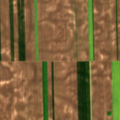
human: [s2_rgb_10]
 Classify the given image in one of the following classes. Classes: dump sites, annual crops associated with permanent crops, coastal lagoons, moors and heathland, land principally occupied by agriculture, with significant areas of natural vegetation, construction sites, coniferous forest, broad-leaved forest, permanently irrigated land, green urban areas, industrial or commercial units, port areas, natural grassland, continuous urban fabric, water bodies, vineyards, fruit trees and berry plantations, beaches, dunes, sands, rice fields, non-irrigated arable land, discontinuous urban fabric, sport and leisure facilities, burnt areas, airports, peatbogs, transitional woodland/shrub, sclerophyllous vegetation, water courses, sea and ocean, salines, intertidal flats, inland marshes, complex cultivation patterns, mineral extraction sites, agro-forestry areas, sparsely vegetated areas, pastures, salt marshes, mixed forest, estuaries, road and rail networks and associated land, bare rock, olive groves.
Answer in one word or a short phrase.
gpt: non-irrigated arable land